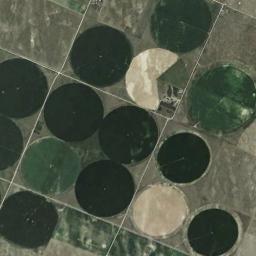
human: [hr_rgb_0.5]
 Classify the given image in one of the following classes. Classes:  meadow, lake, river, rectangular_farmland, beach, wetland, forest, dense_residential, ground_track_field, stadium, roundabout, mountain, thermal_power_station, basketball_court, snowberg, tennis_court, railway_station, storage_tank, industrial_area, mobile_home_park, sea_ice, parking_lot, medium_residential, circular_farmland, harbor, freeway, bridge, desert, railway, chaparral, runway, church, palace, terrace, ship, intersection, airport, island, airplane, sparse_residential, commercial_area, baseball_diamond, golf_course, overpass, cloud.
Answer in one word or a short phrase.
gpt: circular_farmland